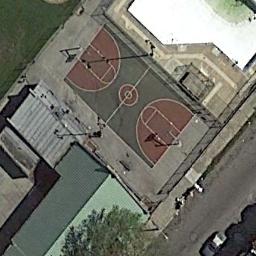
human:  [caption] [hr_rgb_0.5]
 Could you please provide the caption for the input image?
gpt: There is a basketball court in the middle of some houses by the road .

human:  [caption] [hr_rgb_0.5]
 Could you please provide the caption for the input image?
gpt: A basketball court between some buildings and a road beside .

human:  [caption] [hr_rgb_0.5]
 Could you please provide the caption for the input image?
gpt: There are many small houses opposite the basketball court .

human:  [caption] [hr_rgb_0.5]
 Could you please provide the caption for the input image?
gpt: The basketball court and buildings separate the lawn and a road .

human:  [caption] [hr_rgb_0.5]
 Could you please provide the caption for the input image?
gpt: The road is beside the basketball court .